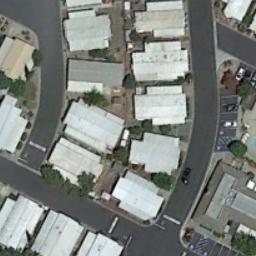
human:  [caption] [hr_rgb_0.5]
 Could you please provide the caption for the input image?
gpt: The mobile home park is on the open place next to the road .

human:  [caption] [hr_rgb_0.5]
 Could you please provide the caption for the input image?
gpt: There are some gray buildings in the mobile home park .

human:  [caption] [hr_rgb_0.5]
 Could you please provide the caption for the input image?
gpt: There are nine mobile homes here .

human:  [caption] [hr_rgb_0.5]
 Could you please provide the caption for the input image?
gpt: The mobile home park has some white mobile homes and parking lots and some roads go through the mobile home park .

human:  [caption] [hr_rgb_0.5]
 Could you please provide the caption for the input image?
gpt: There are many buildings of different shapes and sizes in the mobile home parks .